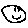
Label: smiley face